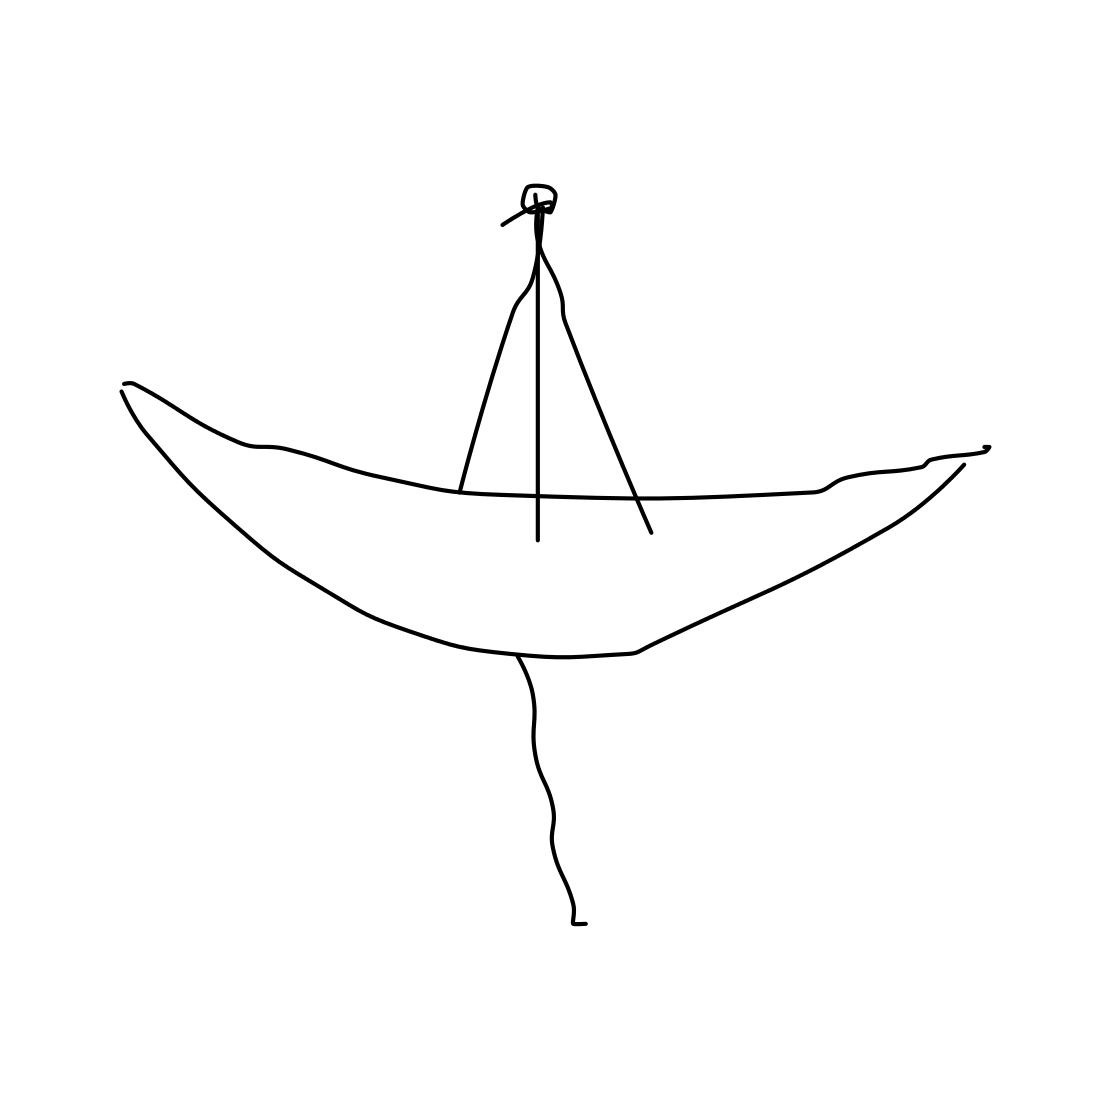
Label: satellite dish